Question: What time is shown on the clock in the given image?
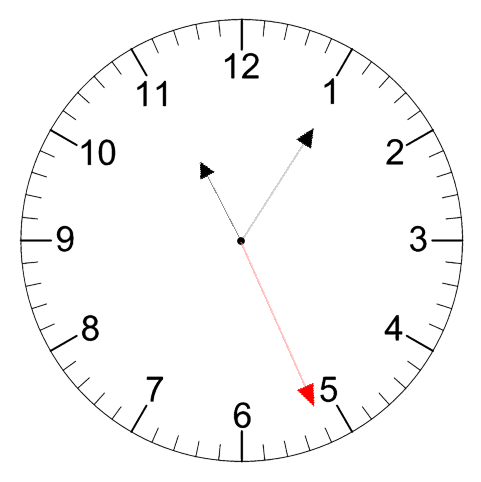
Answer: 11:05:26